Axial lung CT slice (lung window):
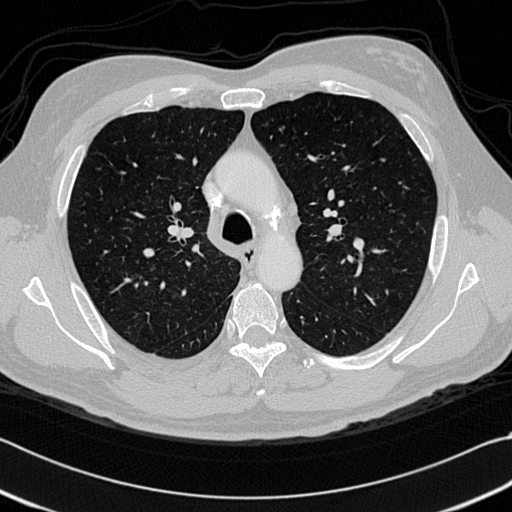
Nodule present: no